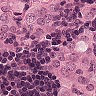
Metastatic tissue present: yes